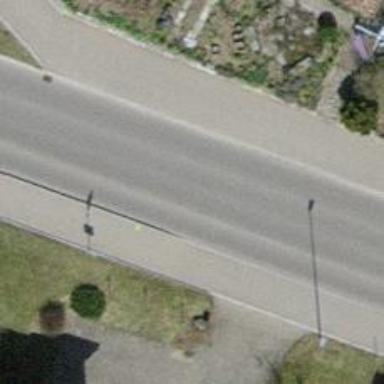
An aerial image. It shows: Asphalt road classified as tertiary.